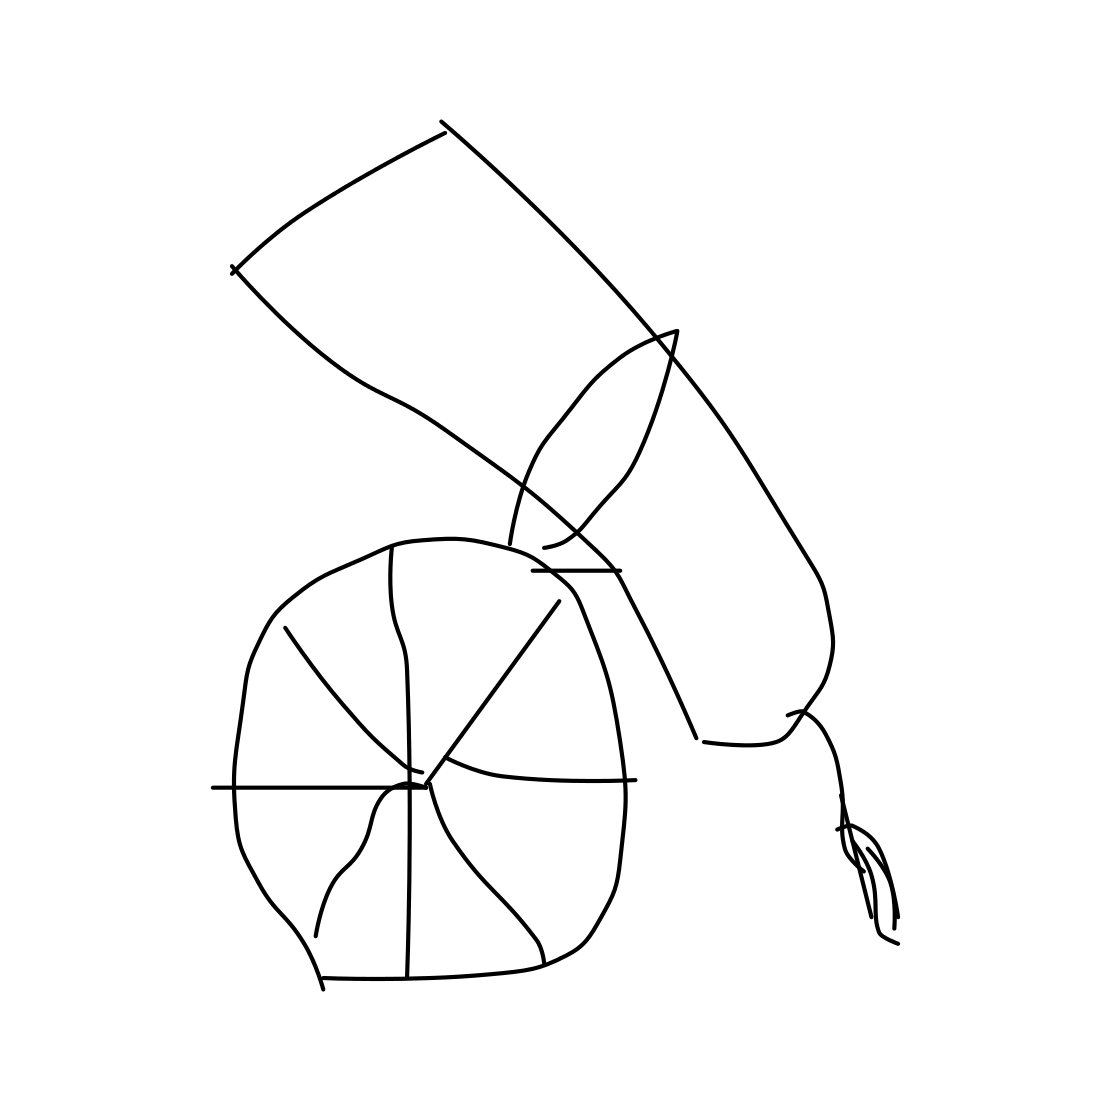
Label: cannon